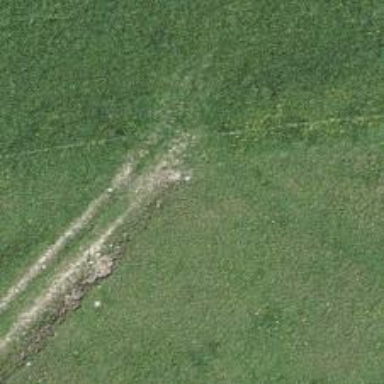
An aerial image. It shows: Track with very rough surface.